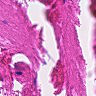
Metastatic tissue present: no